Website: macys
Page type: delivery-shipping
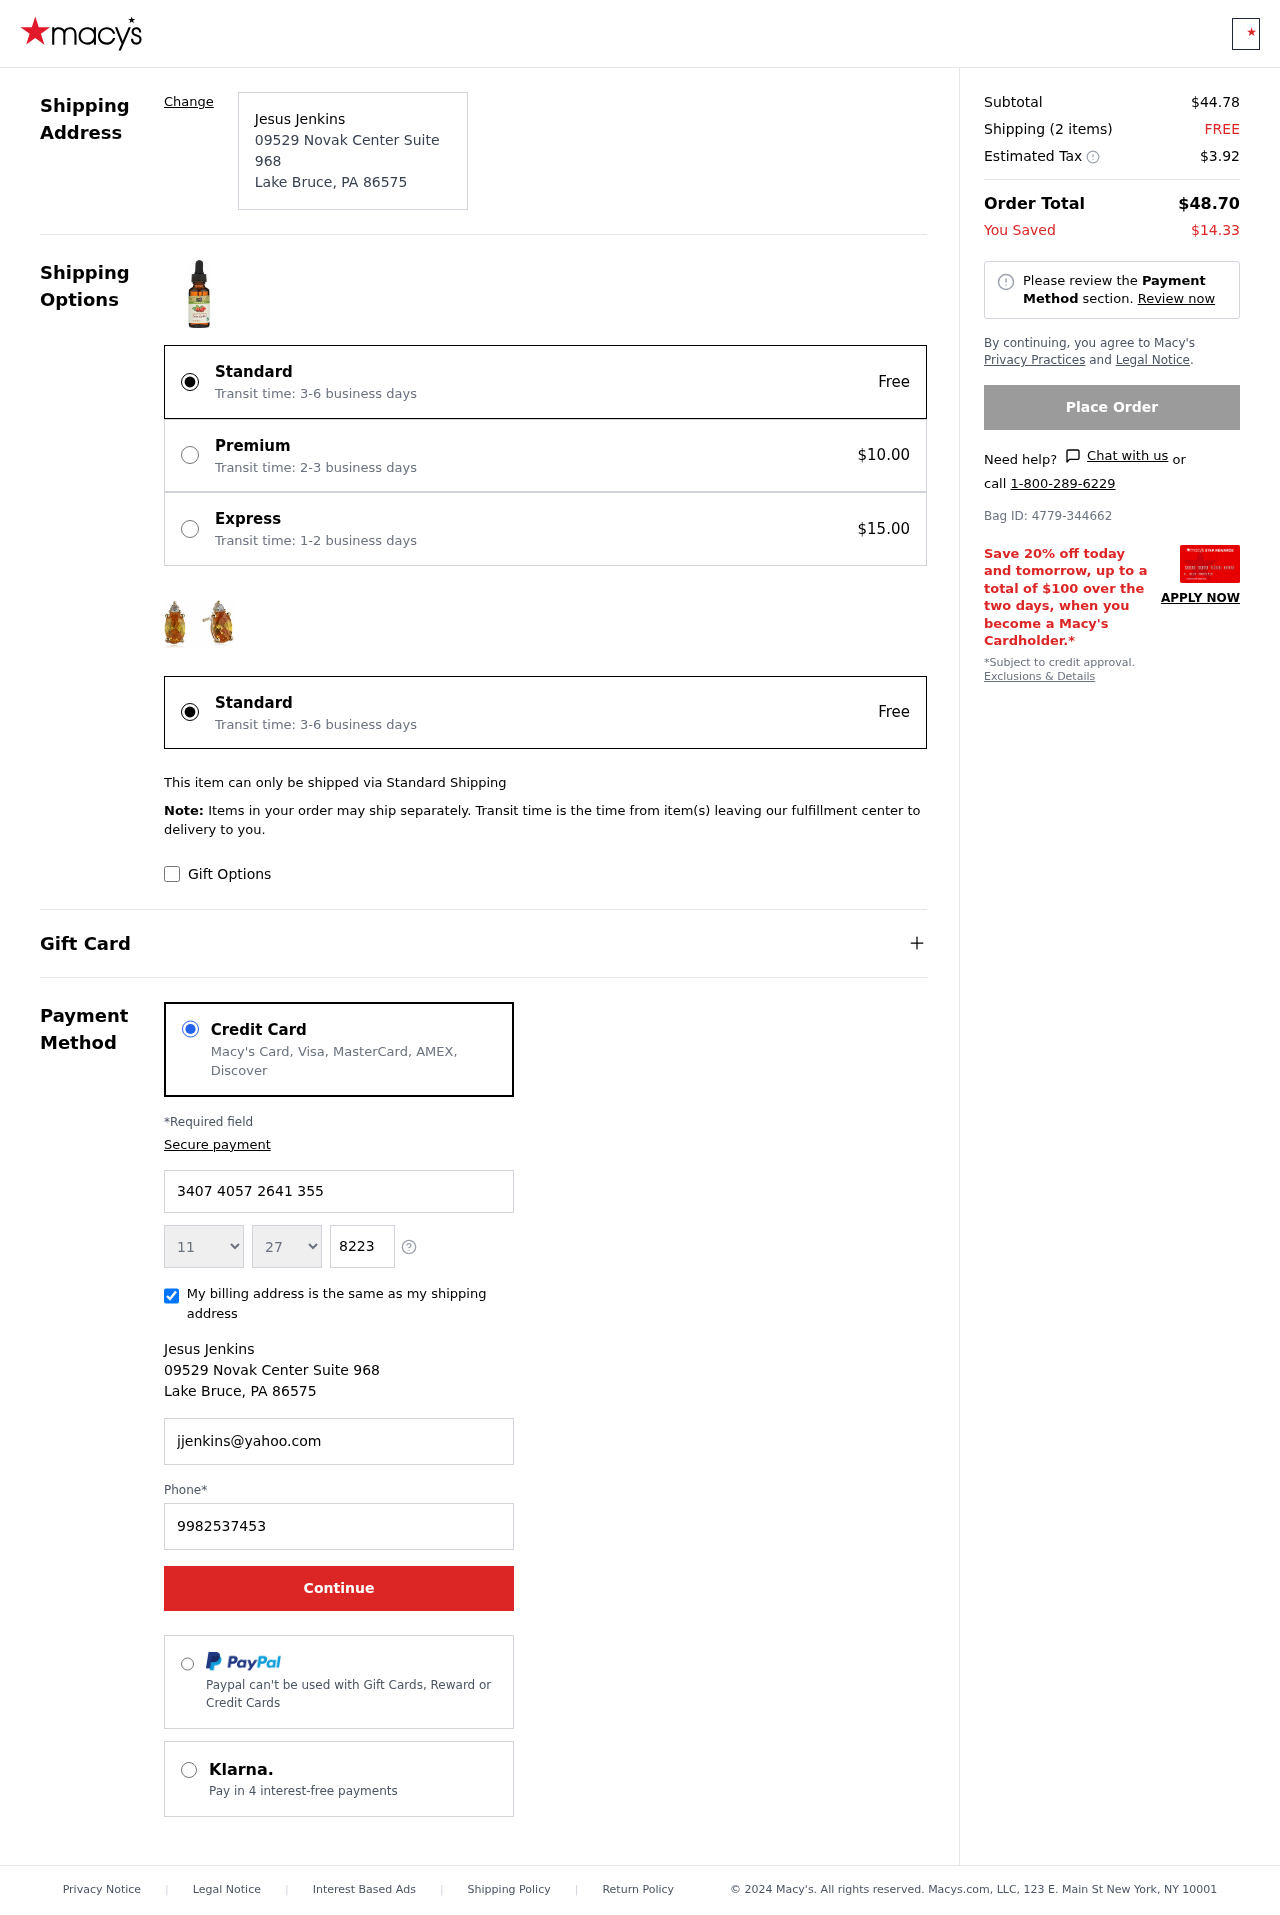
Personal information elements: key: PII_CARD_EXPIRY_MONTH
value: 11
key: PII_CARD_EXPIRY_YEAR
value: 27
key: PII_CITY
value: Lake Bruce
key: PII_CITY_STATE_ZIP
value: Lake Bruce, PA 86575
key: PII_FULLNAME
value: Jesus Jenkins
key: PII_POSTCODE
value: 86575
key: PII_STATE_ABBR
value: PA
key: PII_STREET
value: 09529 Novak Center Suite 968
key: PII_CARD_NUMBER
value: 3407 4057 2641 355
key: PII_CARD_CVV
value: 8223
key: PII_EMAIL
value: jjenkins@yahoo.com
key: PII_PHONE
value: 9982537453
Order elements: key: ORDER_SUBTOTAL
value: $44.78
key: ORDER_NUM_ITEMS
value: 2
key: ORDER_SHIPPING_COST
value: FREE
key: ORDER_TAX
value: $3.92
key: ORDER_TOTAL
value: $48.70
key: ORDER_SAVINGS
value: $14.33
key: ORDER_BAG_ID
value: Bag ID: 4779-344662